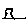
Label: tree